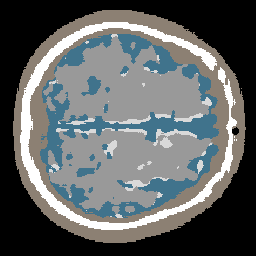
Label: no_lesion